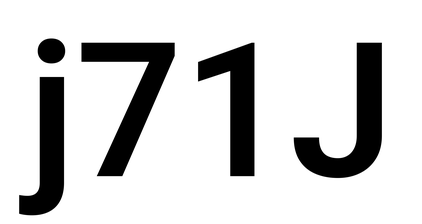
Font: Roboto_SemiBold